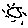
Label: sun